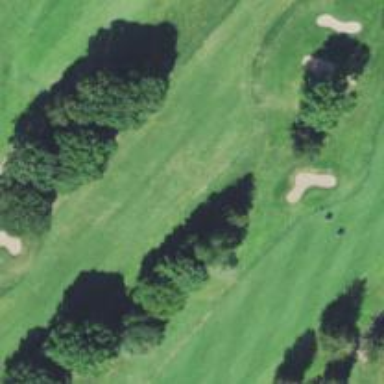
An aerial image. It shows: Golf fairway surrounded by grass.